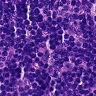
Metastatic tissue present: no